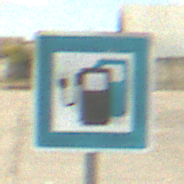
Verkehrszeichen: LadestationFuerElektrofahrzeuge
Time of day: MorningAfternoon
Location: Outdoor (RoadRail)
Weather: PartlyCloudy
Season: NotSpecified
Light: Natural